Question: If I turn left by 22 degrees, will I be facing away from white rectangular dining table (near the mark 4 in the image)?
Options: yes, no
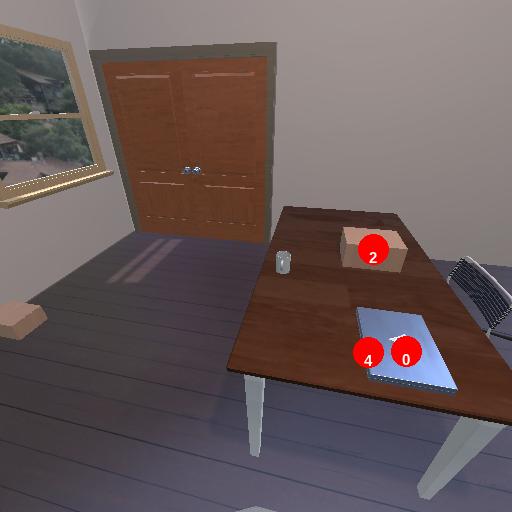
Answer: yes